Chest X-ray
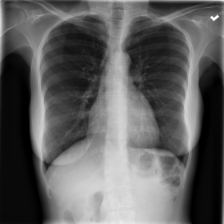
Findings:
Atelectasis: negative
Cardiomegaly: negative
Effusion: negative
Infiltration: positive
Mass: negative
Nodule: negative
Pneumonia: negative
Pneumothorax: negative
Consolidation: negative
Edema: negative
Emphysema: negative
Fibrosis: negative
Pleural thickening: negative
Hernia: negative